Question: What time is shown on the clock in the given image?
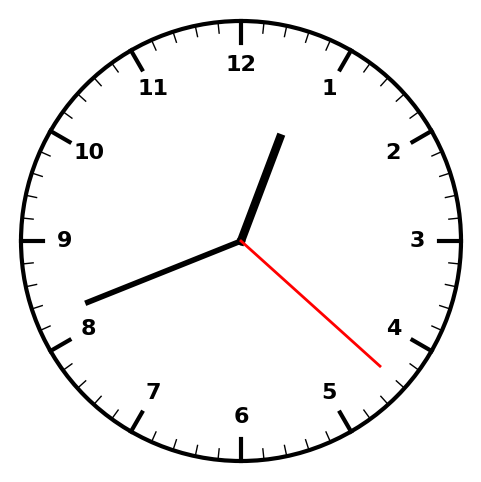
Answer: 12:41:22